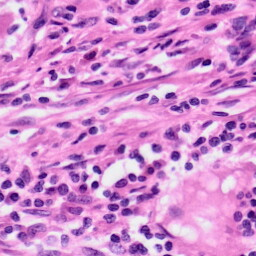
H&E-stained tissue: Lung